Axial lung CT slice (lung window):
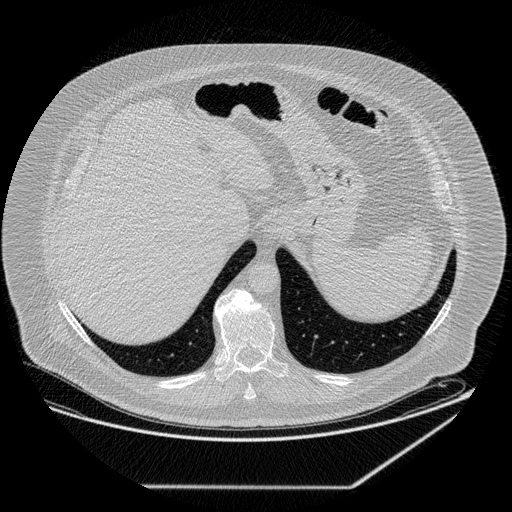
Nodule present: no